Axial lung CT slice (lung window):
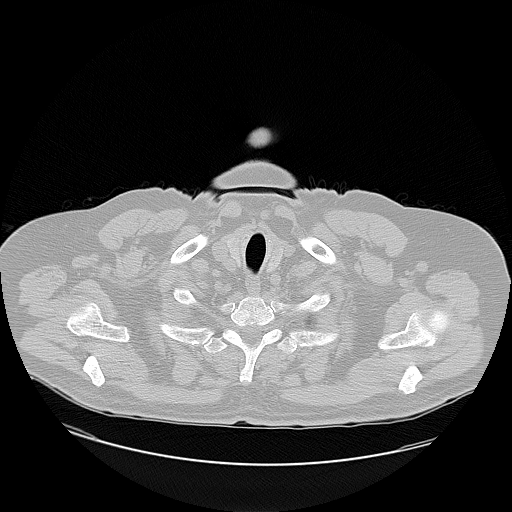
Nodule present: no